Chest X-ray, AP view. Patient: 55 years old, sex M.
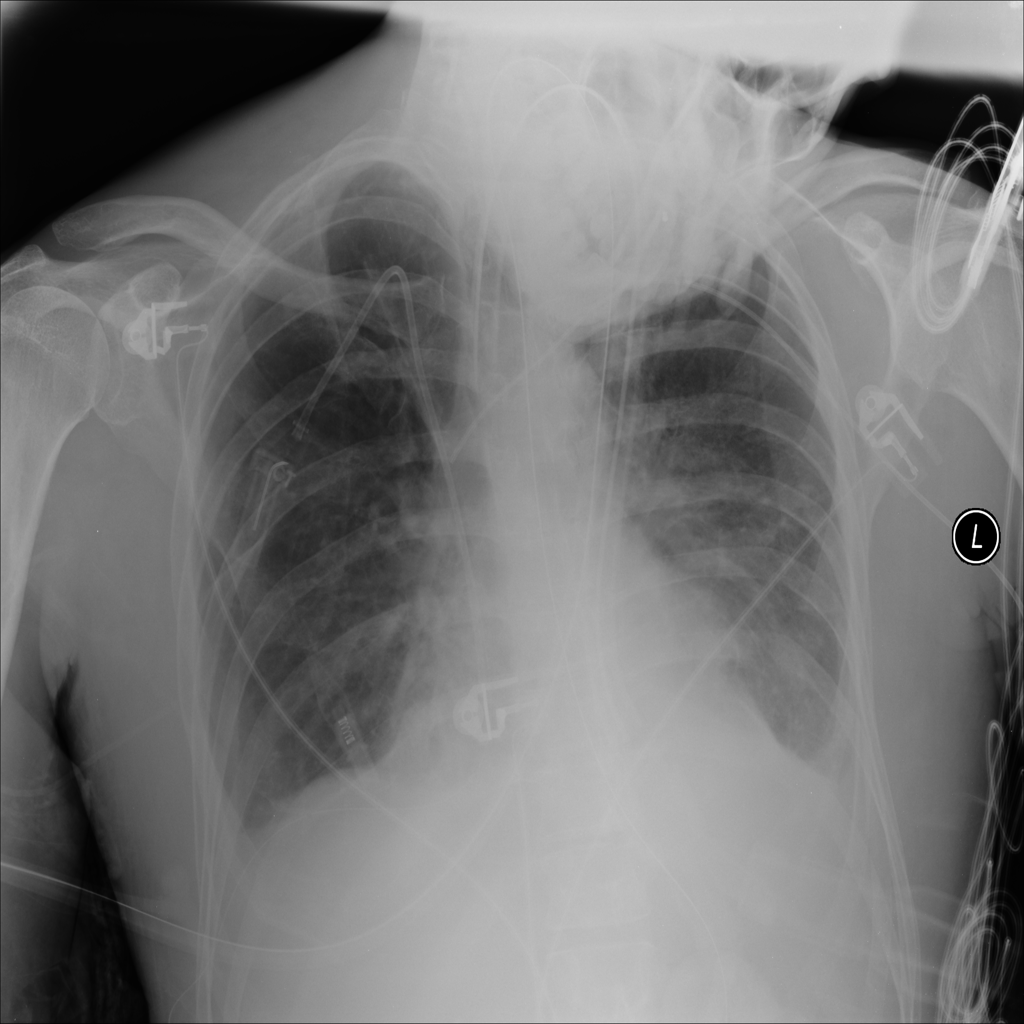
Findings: Consolidation, Effusion